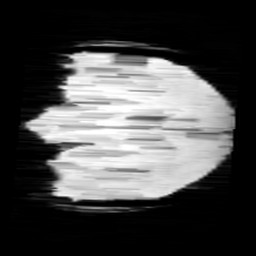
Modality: minIP
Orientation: coronal
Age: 13
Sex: male
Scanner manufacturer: siemens
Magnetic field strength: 3 T
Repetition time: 0.027 s
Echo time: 0.02 s